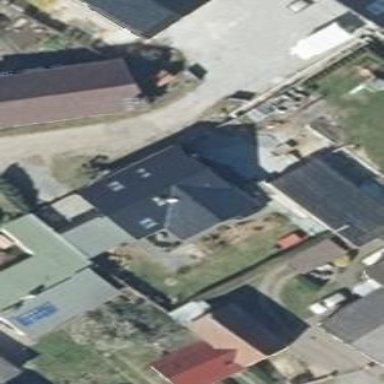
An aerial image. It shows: Black house with gabled roof oriented along the structure.